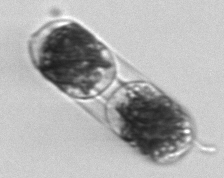
Label: Hemiaulus